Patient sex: F
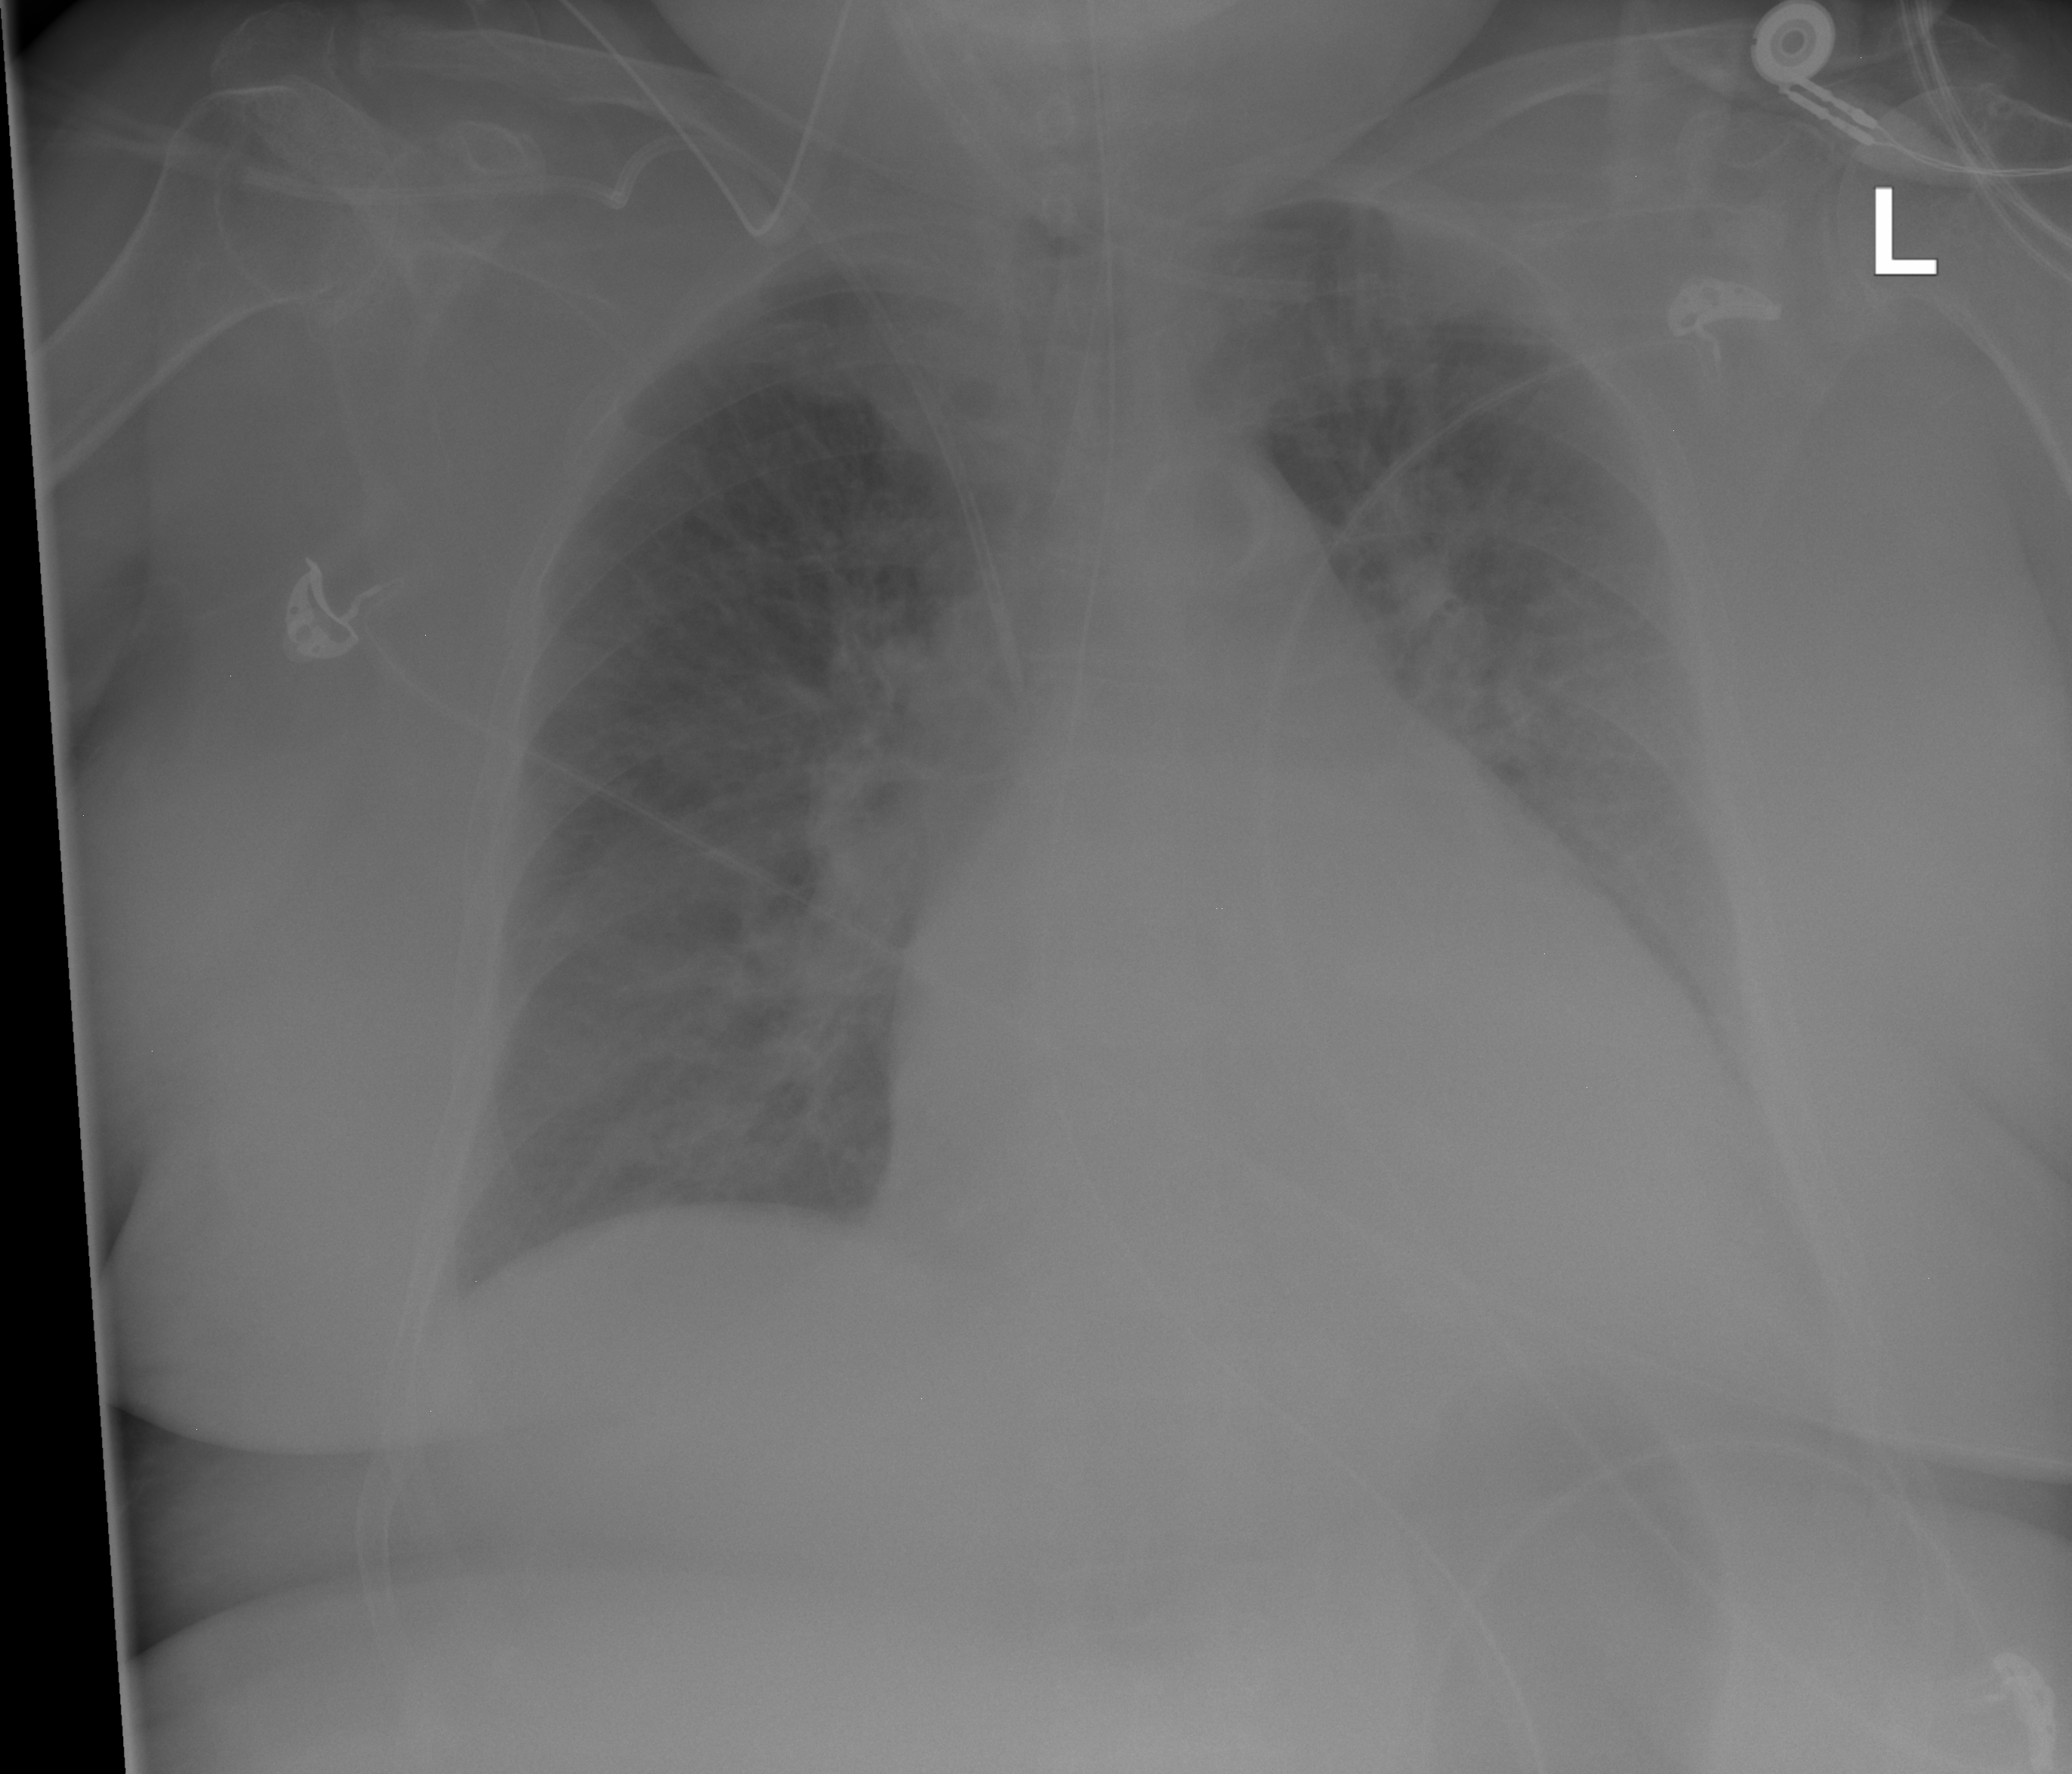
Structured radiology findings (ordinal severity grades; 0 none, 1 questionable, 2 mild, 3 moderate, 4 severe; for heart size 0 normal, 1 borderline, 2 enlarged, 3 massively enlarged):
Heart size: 2
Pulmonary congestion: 0
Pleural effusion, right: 0
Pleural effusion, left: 0
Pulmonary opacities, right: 0
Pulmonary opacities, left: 0
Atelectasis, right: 2
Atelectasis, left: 0